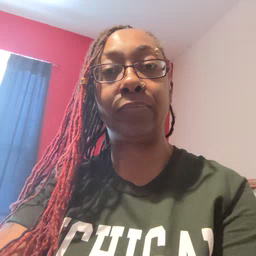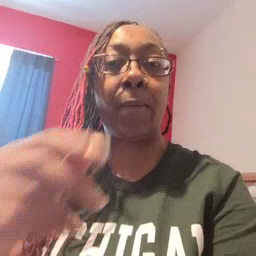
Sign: potty